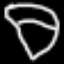
Label: diamond